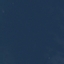
Land use / land cover: SeaLake